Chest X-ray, AP view. Patient: 21 years old, sex F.
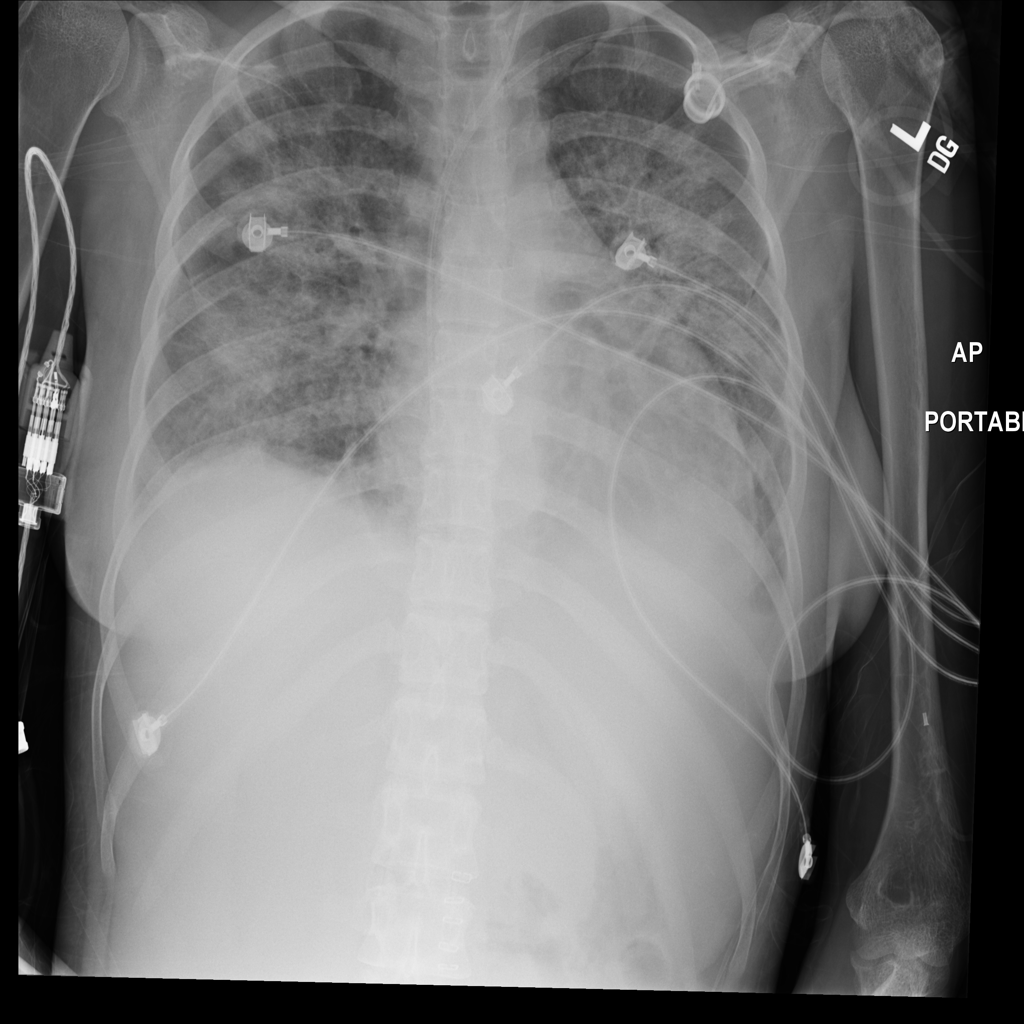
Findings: Atelectasis, Effusion